Aerial crown-view tile of a tropical tree (Barro Colorado Island, Panama), acquired 20250915:
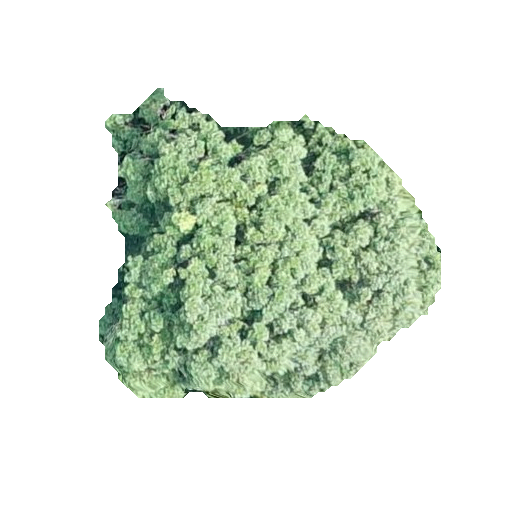
Species: Aspidosperma desmanthum
GBIF accepted scientific name: Aspidosperma desmanthum
Crown area: 113.415 m²